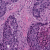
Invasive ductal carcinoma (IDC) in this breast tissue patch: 1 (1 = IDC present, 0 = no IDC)